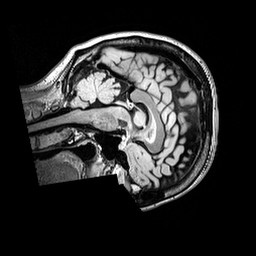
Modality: FLAIR
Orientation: sagittal
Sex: female
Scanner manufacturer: siemens
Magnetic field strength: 3 T
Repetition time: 5 s
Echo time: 0.395 s